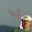
Label: 4